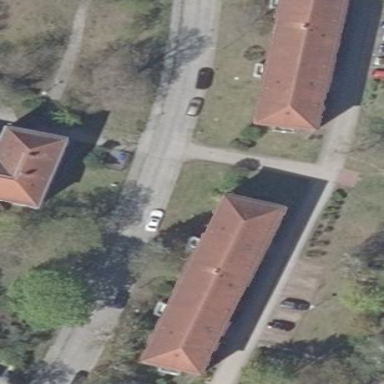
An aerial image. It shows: Image showing building with apartments.